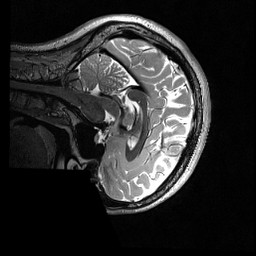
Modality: T2w
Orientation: sagittal
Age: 21
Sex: female
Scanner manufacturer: siemens
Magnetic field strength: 3 T
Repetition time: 3.2 s
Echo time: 0.56 s